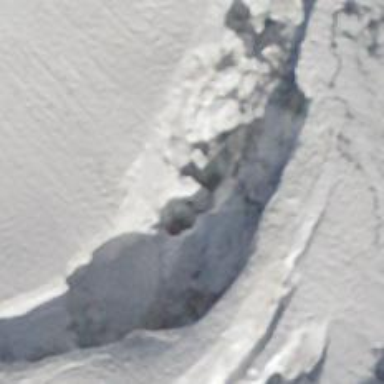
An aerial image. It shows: Crevasse in the natural environment.